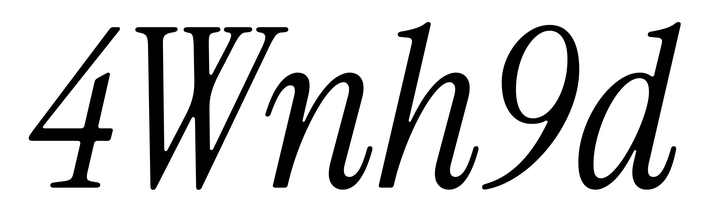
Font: InstrumentSerif-Italic